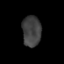
Tissue: prostate
Cell type: T cells
Senescence score: 0.2625
Nuclear area (px): 568
Mean DAPI intensity: 63.896